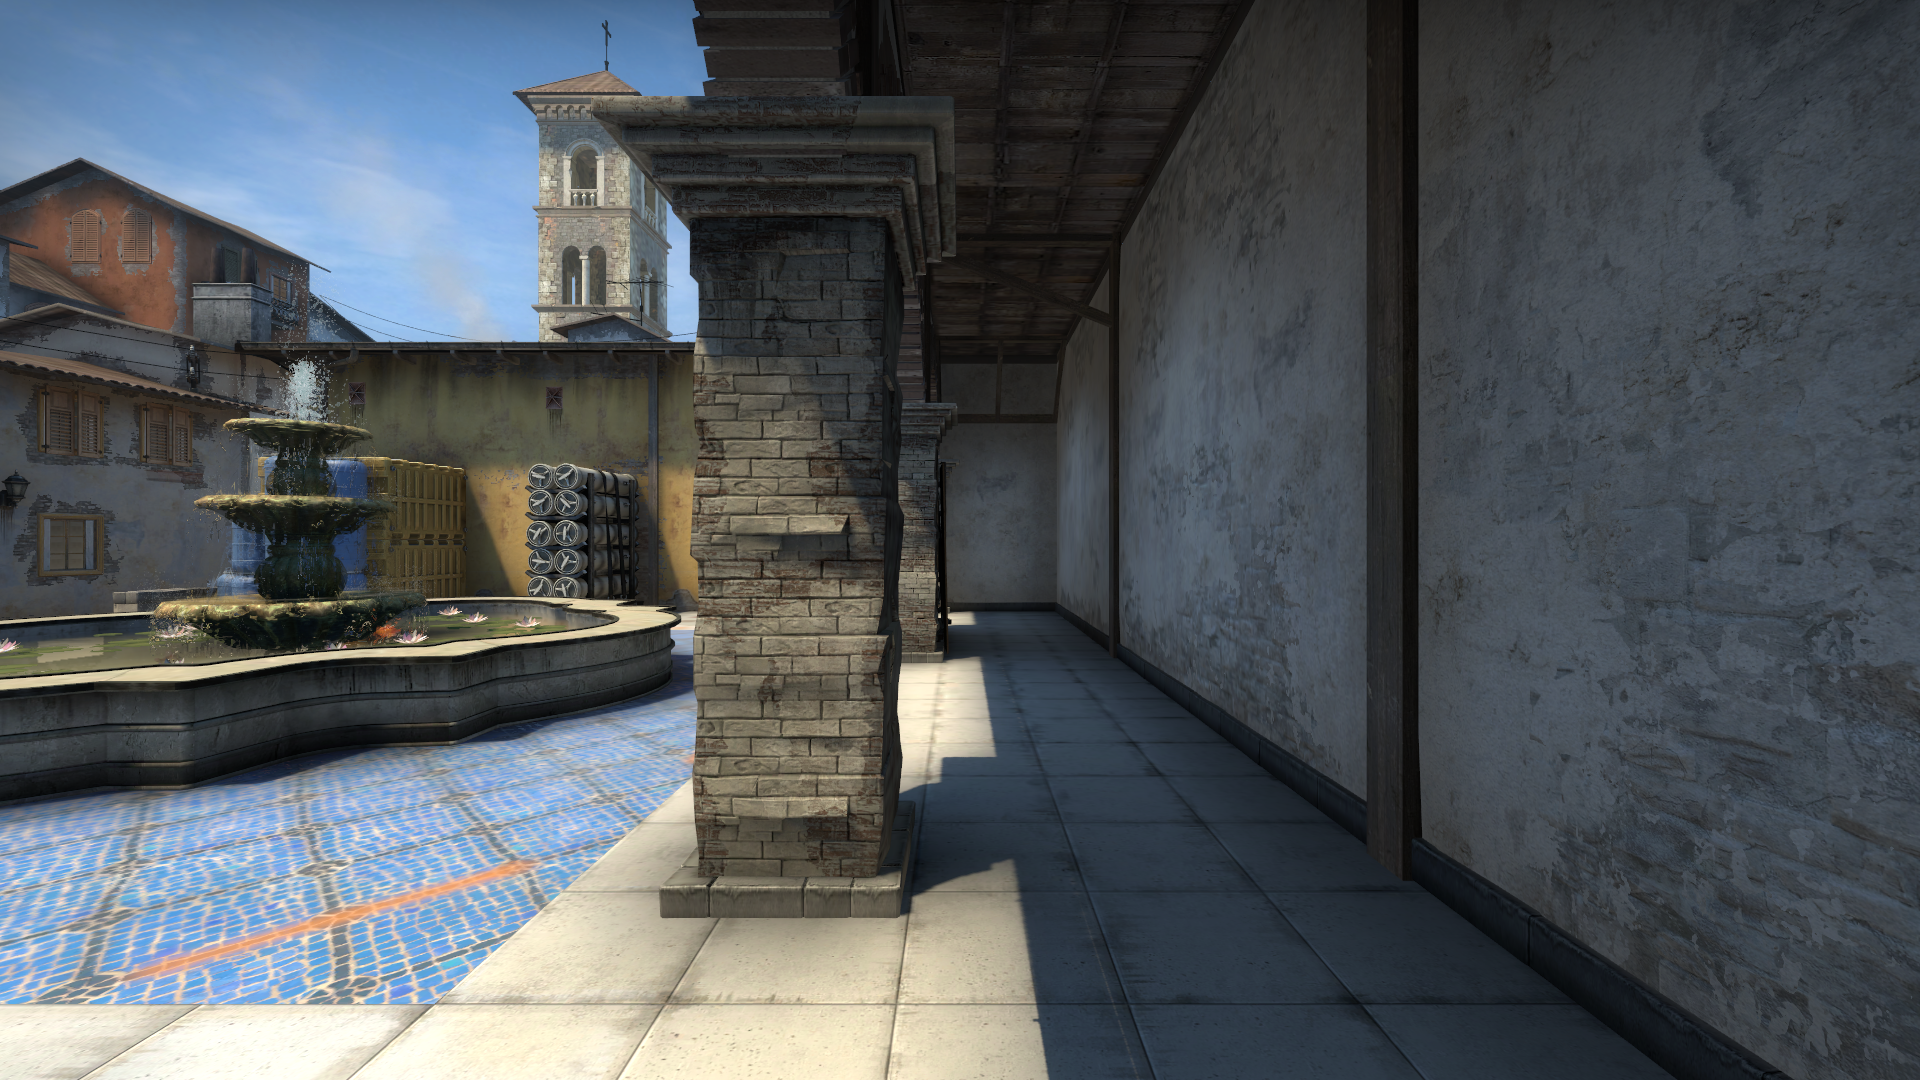
Map: de_inferno